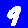
Digit: 9